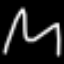
Label: squiggle